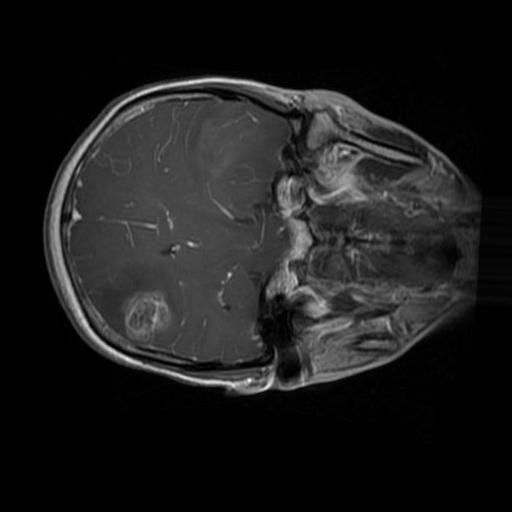
Label: brain_glioma